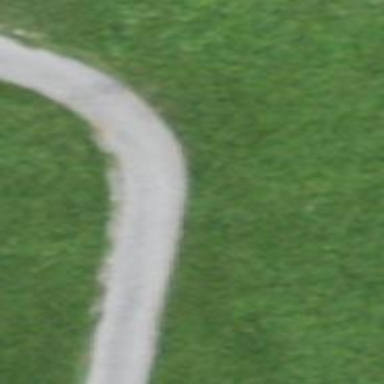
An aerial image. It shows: Unpaved driveway with service road designation.